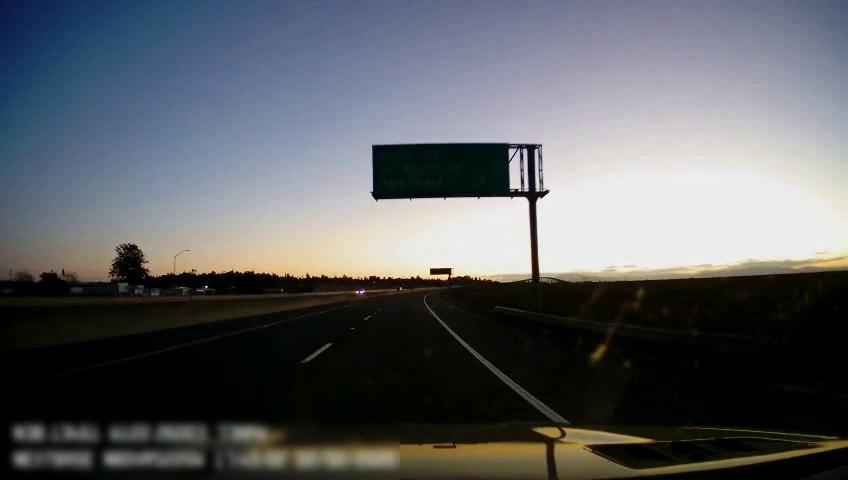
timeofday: Dusk/Dawn/Twilight
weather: Sunny
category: Drivable Space
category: Vehicles | Car
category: Lanes | Current Lane
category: Lanes | Current Lane
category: Lanes | Alternate Lane
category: Traffic | Signs